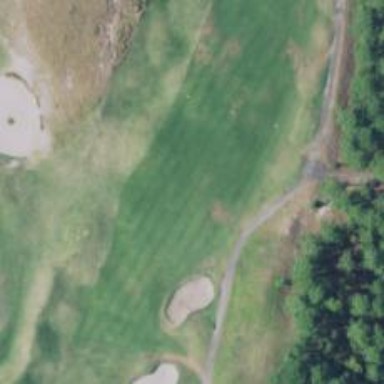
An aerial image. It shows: View of golf hole.